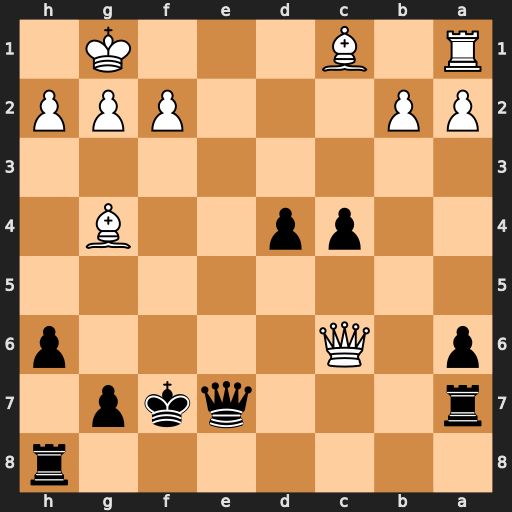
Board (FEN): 7r/r3qkp1/p1Q4p/8/2pp2B1/8/PP3PPP/R1B3K1
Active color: b
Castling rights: -
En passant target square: -
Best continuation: Qe1#